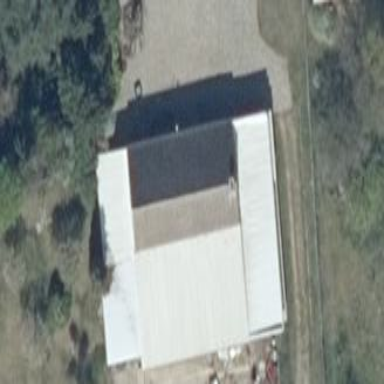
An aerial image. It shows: Flat-roofed building with light gray roof.